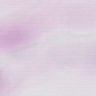
Metastatic tissue present: no